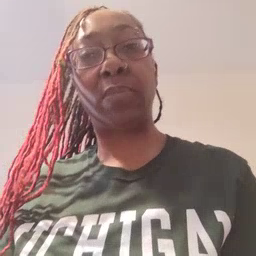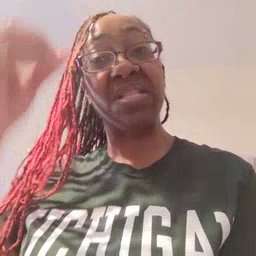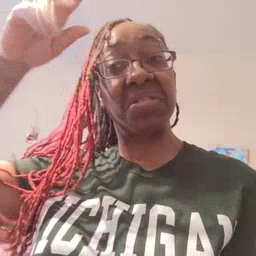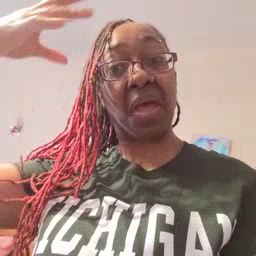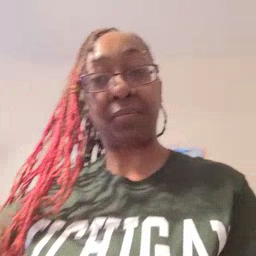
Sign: sun